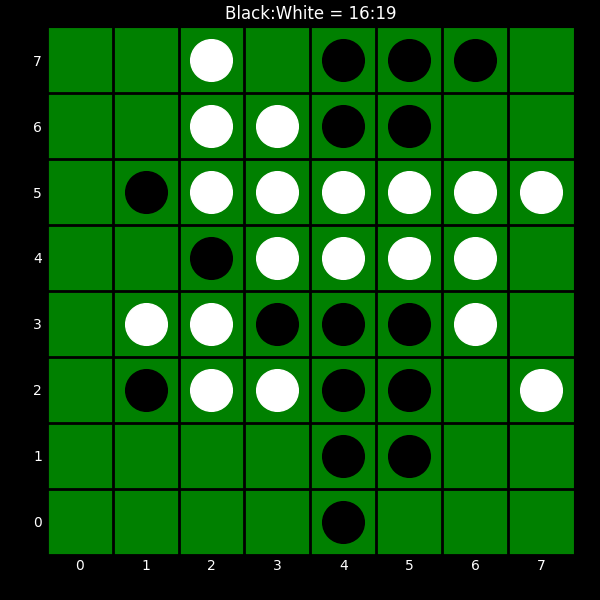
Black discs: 16
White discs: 19